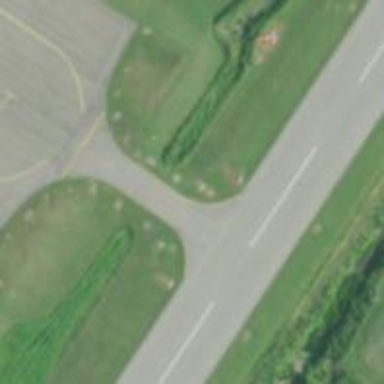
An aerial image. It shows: Image of taxiway at airport.